В сосуде под поршнем находится некоторое количество жидкого азота и его паров при температуре $T_1 =78 ~К$ — точка $1$ на $p-V$-диаграмме на рисунке. Поршень медленно отодвигают, увеличивая объем сосуда при постоянной температуре — участок $1-2-3$ на диаграмме. В точке $3$ давление в сосуде становится равным $p_1 =686$ мм рт. ст. Поршень закрепляют, и сосуд охлаждают до температуры $T_2=76~ К$, давление при этом уменьшается до $p_2=657$ мм рт. ст. — точка $4$ на диаграмме.
Каким будет давление в сосуде, если при этой температуре медленно передвинуть поршень в начальное положение?
Какая масса жидкости первоначально была в сосуде? Пары азота считайте идеальным газом. Молярная масса азота $M=28~ г/моль$, плотность ртути $\varrho=13.6~ г/см^3$.
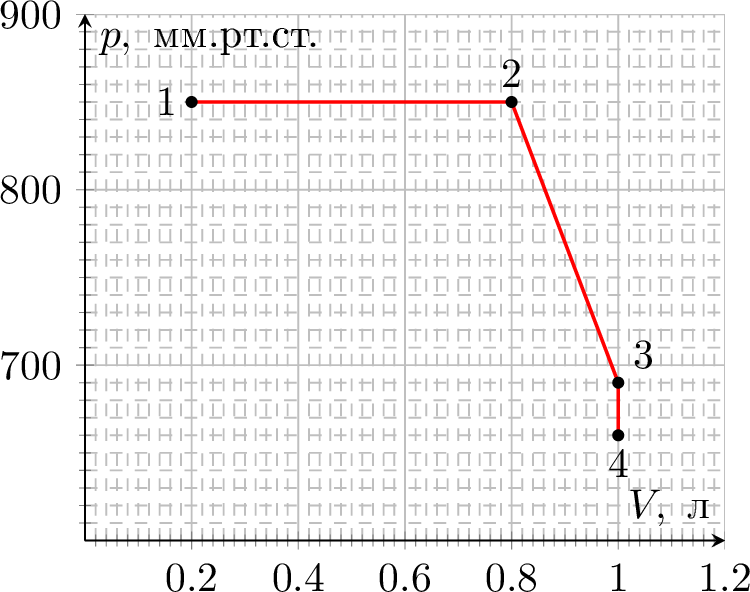
Темы:
T, Термодинамика, Всероссийские, Фазовый переход, Изопроцессы, Насыщенный пар